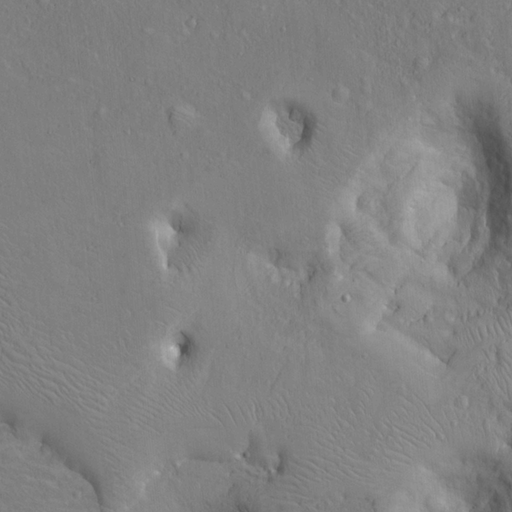
Classes present: Background, Cone